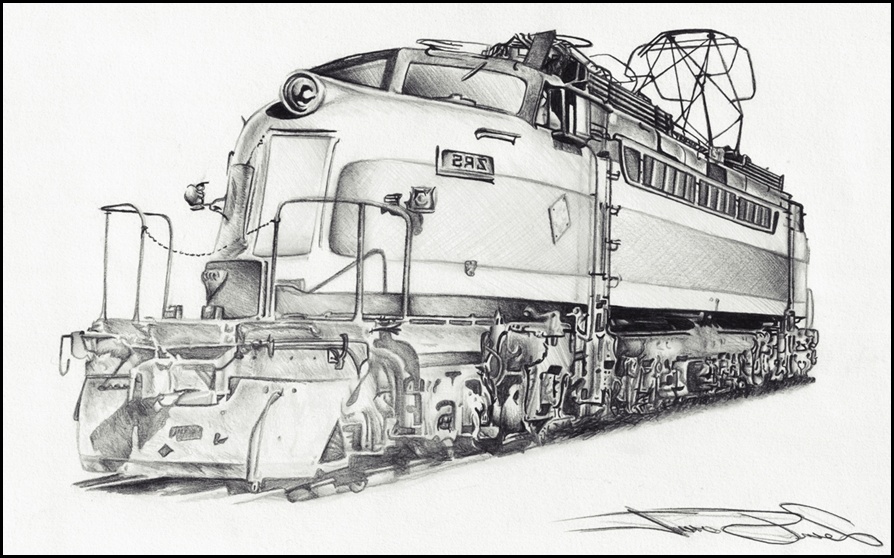
Label: electric locomotive